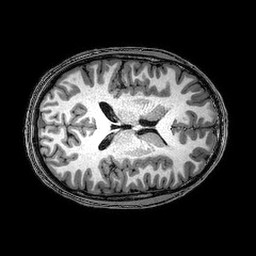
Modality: T1w
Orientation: axial
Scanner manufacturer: philips
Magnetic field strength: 3 T
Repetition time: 0.008156 s
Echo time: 0.00374 s